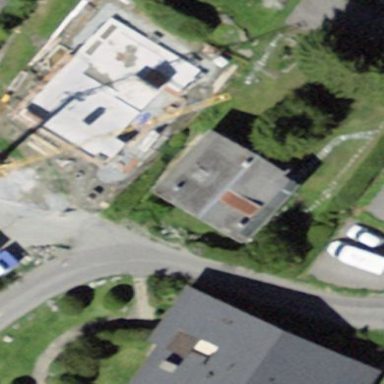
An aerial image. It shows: Chalet building.